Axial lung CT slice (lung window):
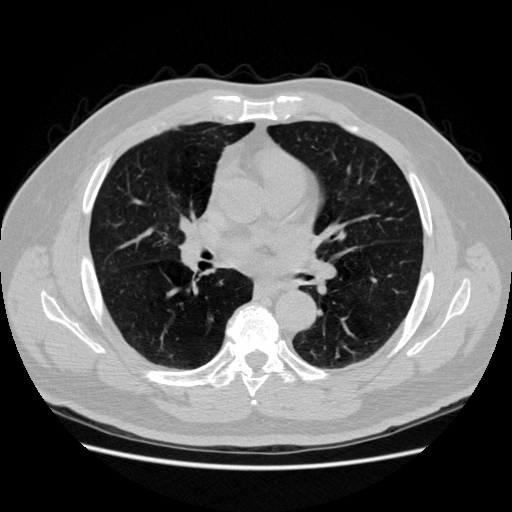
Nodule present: no